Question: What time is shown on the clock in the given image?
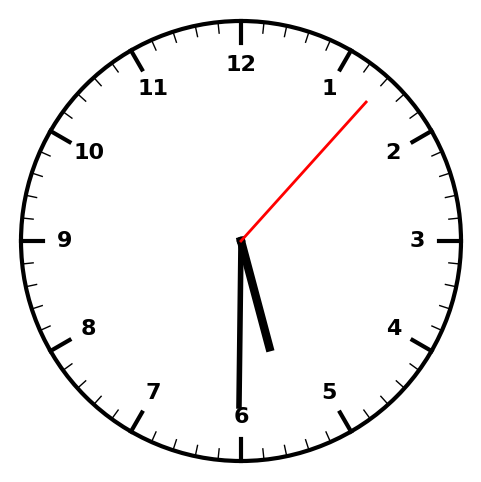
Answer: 05:30:07